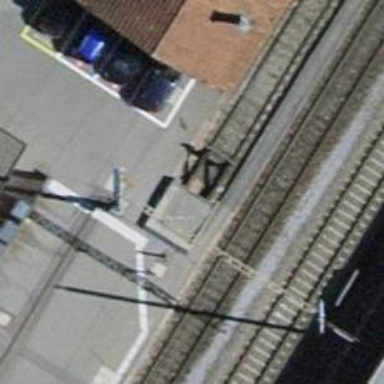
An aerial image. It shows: Railway buffer stop.